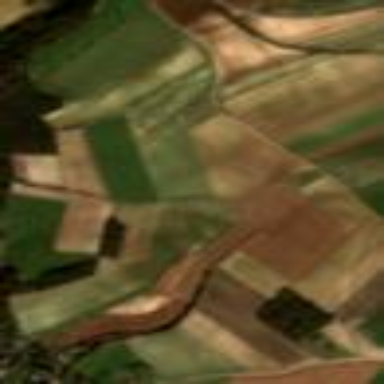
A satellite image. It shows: Picturesque farmland scene.